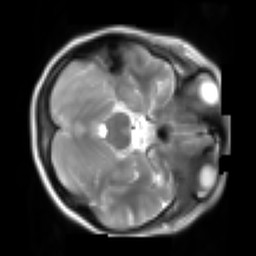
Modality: T2w
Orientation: axial